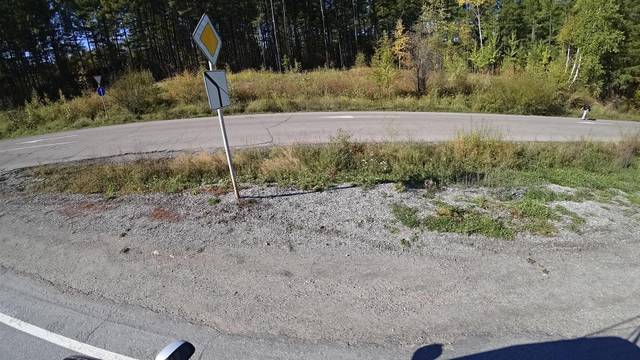
Region: Russia
Coordinates: 55.167, 124.716